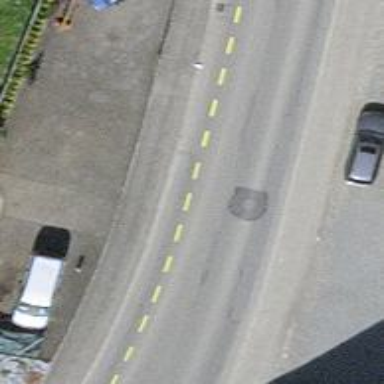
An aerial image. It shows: Tertiary road.